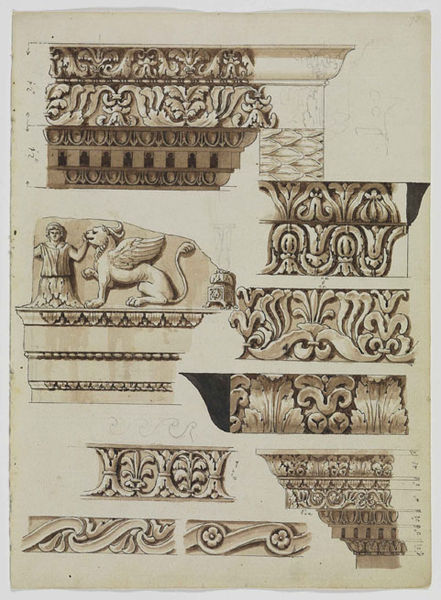
Titel: Konvolut mit 19 Zeichnungen, Blatt 5 (verso: Wanddekoration in Grün, Rosa, Gelb)
Künstler: Friedrich Weinbrenner
Standort: Karlsruhe
Institution: Staatliche Kunsthalle Karlsruhe
Schlagwörter: blätter, flügel, gott, mann, schatten, ocker, blume, blumen, braun, frau, skizze, symbol, säule, säulen, zeichnung, gebäude, tier, beige, muster, ornament, architektur, mensch, sockel, stein, steine, figur, gewand, blatt, pflanzen, borte, ranken, schwanz, relief, wellen, papier, fassade, venedig, studie, mauer, sepia, ornamente, verzierung, stuck, kante, laviert, arkade, antike, buch, motiv, entwurf, mythologie, lilie, blat, altar, arkaden, kapitelle, rom, kapitell, buchdruck, fries, sims, gesims, knospe, rosette, griechisch, fabelwesen, fresken, priester, greif, griechenland, löwe, borde, skizzen, blument, eierstab, tatzen, abbildung, römisch, kapitel, friese, bildhauer, bord, akanthus, aufriss, akanthusblätter, maße, klötzchenfries, ausschnitte, skultur, freske, skizziert, detailzeichnung, götze, bruchstücke, acanthus, blattfries, n, skizzoert, kloewe, gcanthus